Question: After almost 4 years in java programming I decided to learn how to write GUI classes by myself since until now I've always used NetBeans GUI Editor (I'm not particularly proud of it but it has worked pretty well avoiding me worry about the components layout).
The thing is I'm following <URL> tutorial to learn about this layout manager that I find very powerful. Now I made a little example by my own and then try to do the same in Netbeans GUI Editor and I found some differences between both codes and I'd like to know if I'm missing something or NetBeans just adds useless code in GroupLayout definition.
This is my target:

This is my <URL>:
'''
public static void main(String[] args) {
JLabel label = new JLabel("This is a test");
label.setFont(new Font("Segoe UI Semibold", Font.BOLD | Font.ITALIC, 24));
JSeparator separator = new JSeparator(JSeparator.HORIZONTAL);
DefaultListModel model = new DefaultListModel();
model.addElement("Apple");
model.addElement("Orange");
model.addElement("Kiwi");
model.addElement("Watermelon");
JList list = new JList(model);
list.setPreferredSize(new Dimension(400, 300));
JScrollPane scrollPane = new JScrollPane();
scrollPane.setViewportView(list);
JFrame frame = new JFrame("Test");
frame.setDefaultCloseOperation(JFrame.DISPOSE_ON_CLOSE);
Container contentPane = frame.getContentPane();
GroupLayout layout = new GroupLayout(contentPane);
layout.setAutoCreateContainerGaps(true);
contentPane.setLayout(layout);
layout.setHorizontalGroup(
layout.createParallelGroup(GroupLayout.Alignment.LEADING)
.addComponent(label, GroupLayout.DEFAULT_SIZE, GroupLayout.PREFERRED_SIZE, Short.MAX_VALUE)
.addComponent(separator)
.addComponent(scrollPane)
);
layout.setVerticalGroup(
layout.createSequentialGroup()
.addComponent(label)
.addPreferredGap(LayoutStyle.ComponentPlacement.RELATED)
.addComponent(separator, GroupLayout.DEFAULT_SIZE, GroupLayout.PREFERRED_SIZE, Short.MAX_VALUE)
.addPreferredGap(LayoutStyle.ComponentPlacement.RELATED)
.addComponent(scrollPane, GroupLayout.DEFAULT_SIZE, GroupLayout.PREFERRED_SIZE, Short.MAX_VALUE)
);
frame.pack();
frame.setLocationRelativeTo(null);
frame.setVisible(true);
}
'''
As you can see I have only defined a paralell group as horizontal group and a sequential group as vertical group. But Netbeans autogenerate this code:
'''
layout.setHorizontalGroup(
layout.createParallelGroup(javax.swing.GroupLayout.Alignment.LEADING)
.addGroup(layout.createSequentialGroup()
.addContainerGap()
.addGroup(layout.createParallelGroup(javax.swing.GroupLayout.Alignment.LEADING, false)
.addComponent(label, javax.swing.GroupLayout.DEFAULT_SIZE, 300, Short.MAX_VALUE)
.addComponent(separator)
.addComponent(scrollPane))
.addContainerGap(javax.swing.GroupLayout.DEFAULT_SIZE, Short.MAX_VALUE))
);
layout.setVerticalGroup(
layout.createParallelGroup(javax.swing.GroupLayout.Alignment.LEADING)
.addGroup(layout.createSequentialGroup()
.addContainerGap()
.addComponent(label)
.addPreferredGap(javax.swing.LayoutStyle.ComponentPlacement.RELATED)
.addComponent(separator, javax.swing.GroupLayout.PREFERRED_SIZE, 10, javax.swing.GroupLayout.PREFERRED_SIZE)
.addPreferredGap(javax.swing.LayoutStyle.ComponentPlacement.RELATED)
.addComponent(scrollPane, javax.swing.GroupLayout.DEFAULT_SIZE, 224, Short.MAX_VALUE)
.addContainerGap())
);
'''
As you can see the group structure is a little more complex than mine. I just want to know if I'm mistaken or Netbeans just unnecessarily adds more groups than needed.
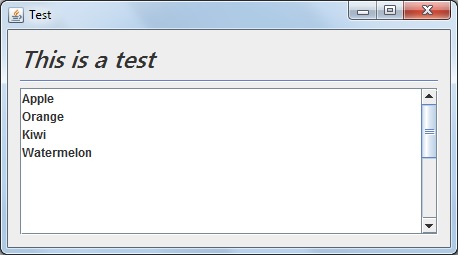
Answer: Kudos for embracing the NetBeans GUI designer as a means to--and not a substitute for--understanding Swing. Summarizing the comments,
- While 'GroupLayout' was designed for automated code generation, it can usefully be used manually, as shown <URL>.